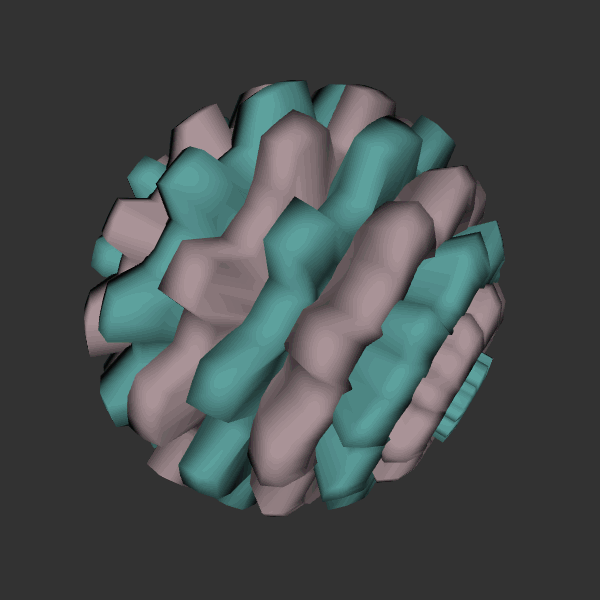
Background: dark